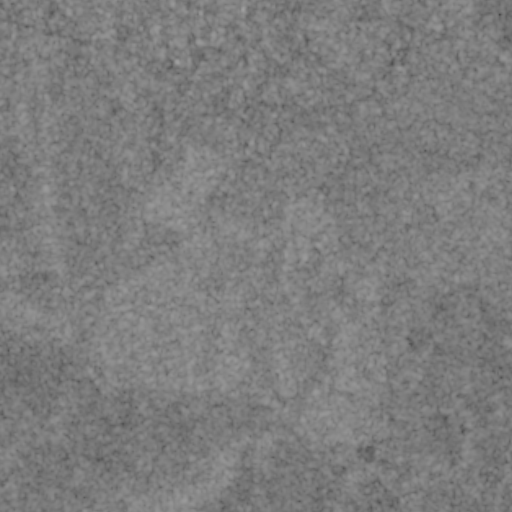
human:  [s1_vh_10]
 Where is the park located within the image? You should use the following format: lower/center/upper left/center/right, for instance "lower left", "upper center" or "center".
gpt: The park is located in the upper center of the image.
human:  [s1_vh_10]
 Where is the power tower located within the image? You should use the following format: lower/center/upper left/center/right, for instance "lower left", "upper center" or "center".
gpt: There is no power tower in the image.

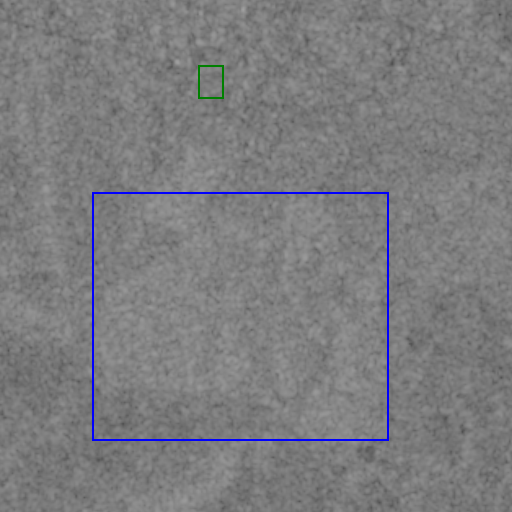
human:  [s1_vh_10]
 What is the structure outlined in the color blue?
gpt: The structure outlined in blue is a crop field.
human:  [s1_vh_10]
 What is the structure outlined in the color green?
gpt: The structure outlined in green is a park.
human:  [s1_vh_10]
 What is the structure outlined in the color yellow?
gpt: There is no yellow outline.